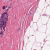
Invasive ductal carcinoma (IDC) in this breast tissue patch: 1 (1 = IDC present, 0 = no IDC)